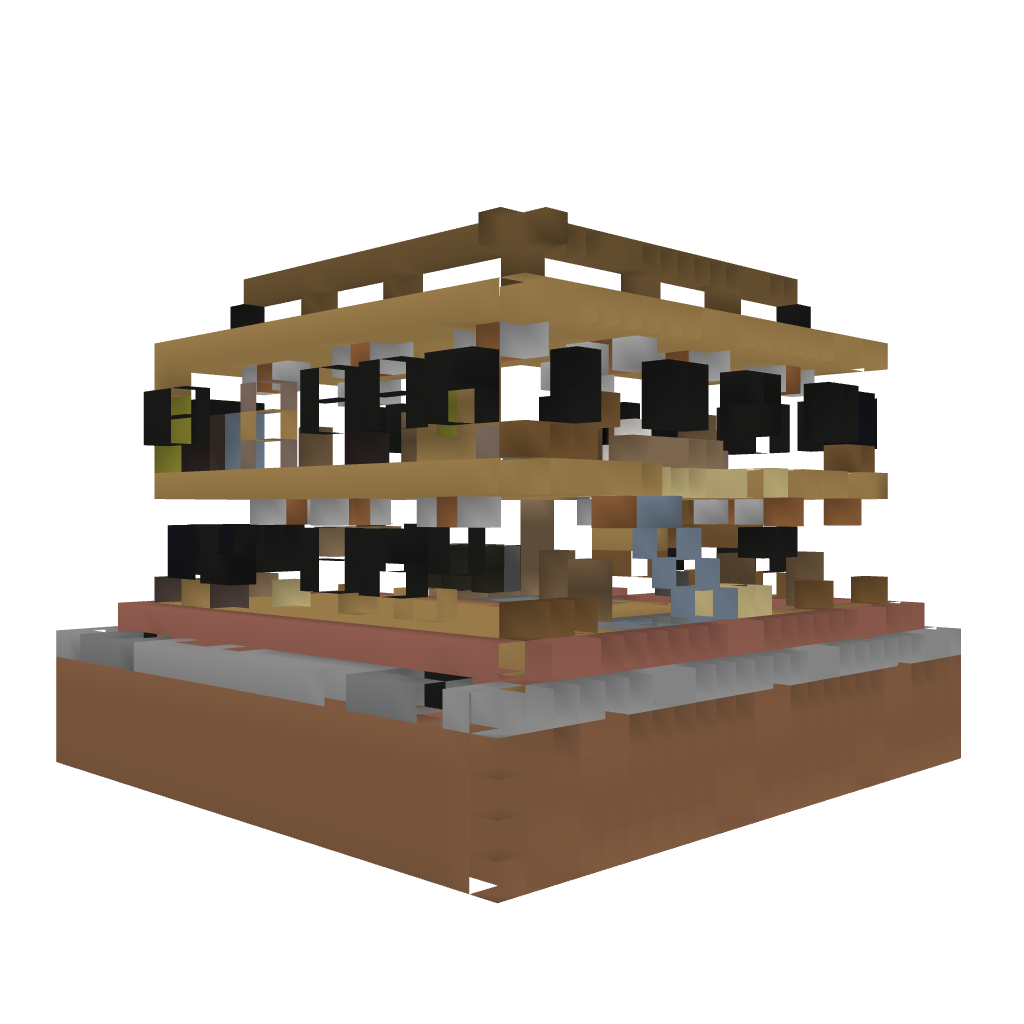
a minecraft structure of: Middle-class Modern L-shaped House